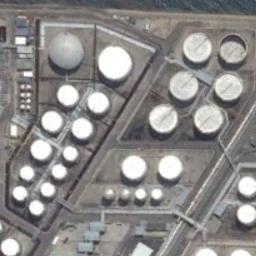
Label: storage tanks